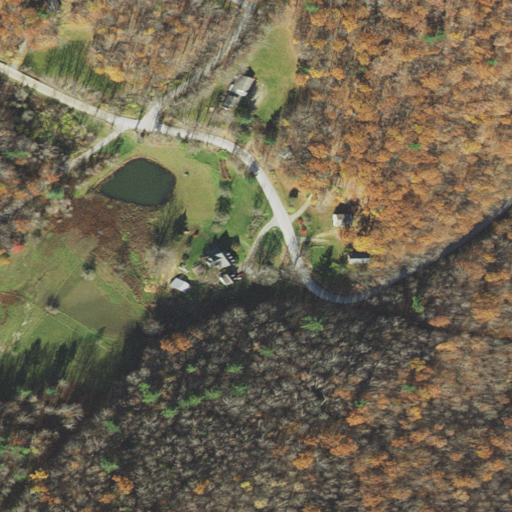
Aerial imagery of gap in Vermont named The Notch containing deciduous forest, open development, grassland, pasture, low intensity development, mixed forest, evergreen forest, and medium intensity development